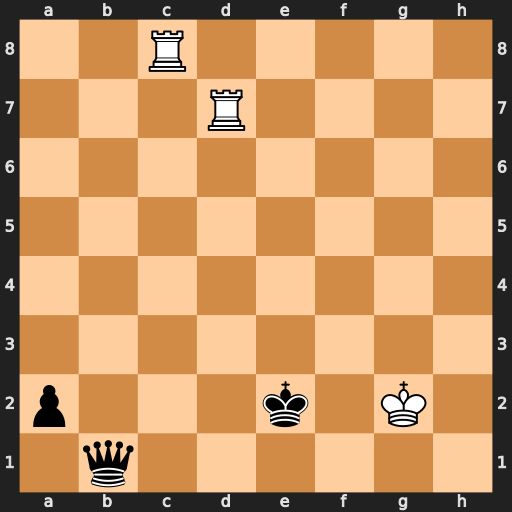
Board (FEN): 2R5/3R4/8/8/8/8/p3k1K1/1q6
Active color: w
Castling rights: -
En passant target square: -
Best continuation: Re8+ Qe4+ Rxe4#